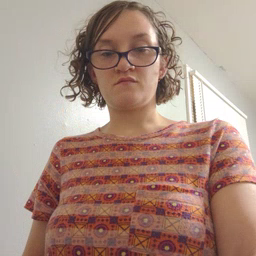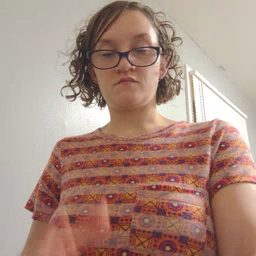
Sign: pretty